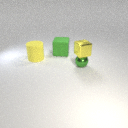
small yellow metal cube above small green metal sphere